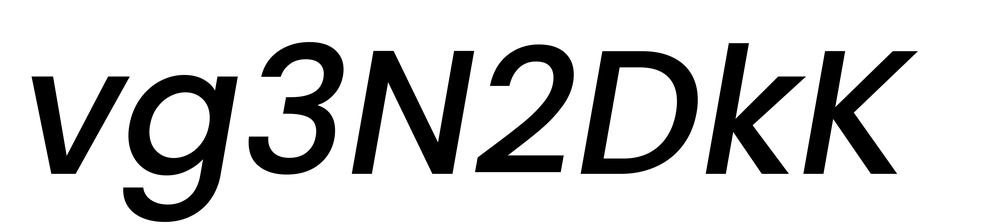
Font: Poppins-MediumItalic